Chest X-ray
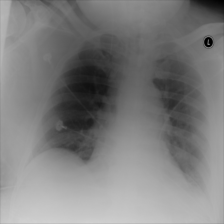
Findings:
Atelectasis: positive
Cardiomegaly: negative
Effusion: negative
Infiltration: positive
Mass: negative
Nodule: negative
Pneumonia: negative
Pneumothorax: negative
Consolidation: negative
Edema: negative
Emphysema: negative
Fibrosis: negative
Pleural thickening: negative
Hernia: negative